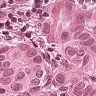
Metastatic tissue present: yes